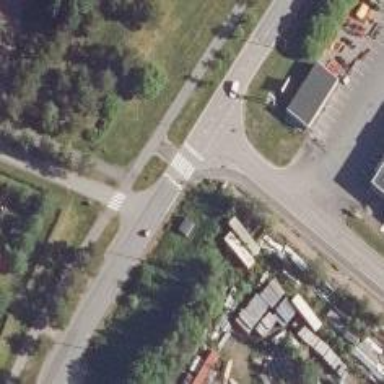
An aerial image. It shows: Uncontrolled road crossing.